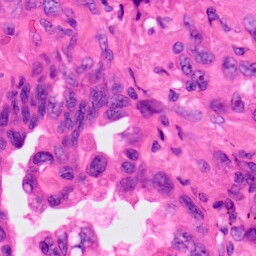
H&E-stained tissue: Lung